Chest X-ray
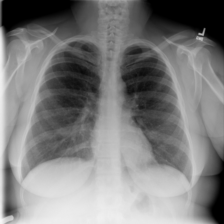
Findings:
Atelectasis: negative
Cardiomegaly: negative
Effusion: negative
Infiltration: negative
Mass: negative
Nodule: negative
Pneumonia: negative
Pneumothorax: negative
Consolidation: negative
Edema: negative
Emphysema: negative
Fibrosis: negative
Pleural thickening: negative
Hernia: negative